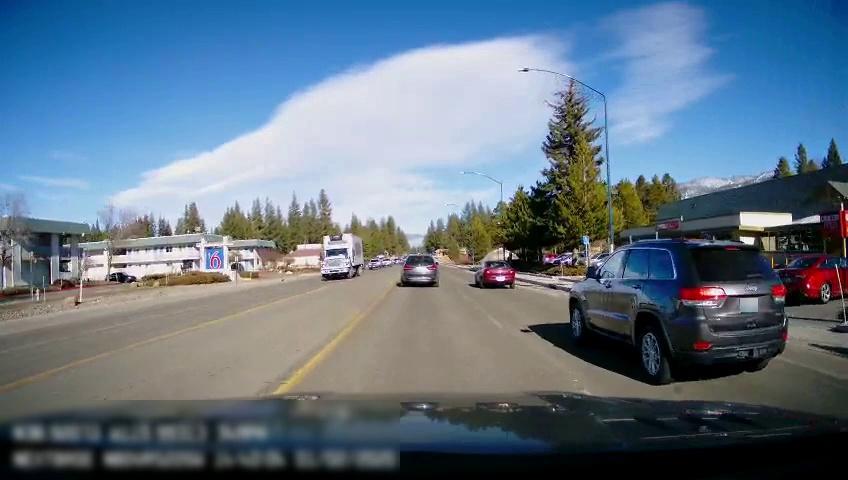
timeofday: Day
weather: Sunny
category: Drivable Space
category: Vehicles | Car
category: Vehicles | Car
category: Vehicles | SUV
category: Vehicles | SUV
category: Vehicles | Truck
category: Vehicles | Truck
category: Vehicles | Car
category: Lanes | Opposite Lane
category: Lanes | Current Lane